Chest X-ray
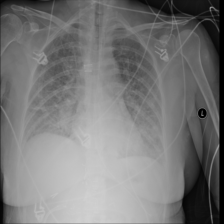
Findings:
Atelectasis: negative
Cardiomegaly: negative
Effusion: negative
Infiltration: negative
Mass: negative
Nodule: negative
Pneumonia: negative
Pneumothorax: negative
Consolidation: negative
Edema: positive
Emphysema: negative
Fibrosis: negative
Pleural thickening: negative
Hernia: negative